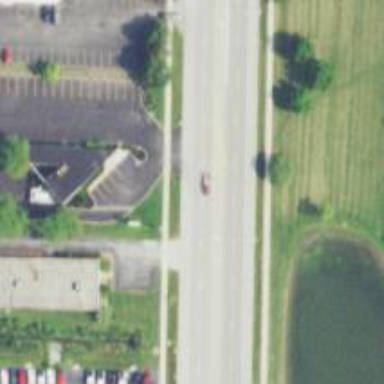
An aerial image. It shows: There is asphalt footway with crossing.